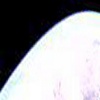
Label: sunburn